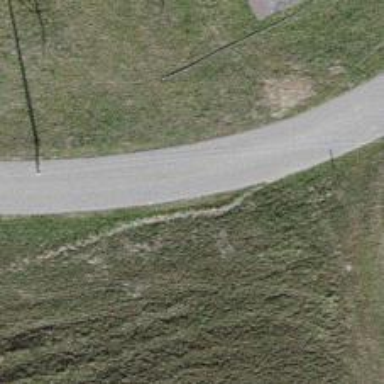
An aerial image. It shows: Well-maintained track road of grade 1.